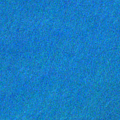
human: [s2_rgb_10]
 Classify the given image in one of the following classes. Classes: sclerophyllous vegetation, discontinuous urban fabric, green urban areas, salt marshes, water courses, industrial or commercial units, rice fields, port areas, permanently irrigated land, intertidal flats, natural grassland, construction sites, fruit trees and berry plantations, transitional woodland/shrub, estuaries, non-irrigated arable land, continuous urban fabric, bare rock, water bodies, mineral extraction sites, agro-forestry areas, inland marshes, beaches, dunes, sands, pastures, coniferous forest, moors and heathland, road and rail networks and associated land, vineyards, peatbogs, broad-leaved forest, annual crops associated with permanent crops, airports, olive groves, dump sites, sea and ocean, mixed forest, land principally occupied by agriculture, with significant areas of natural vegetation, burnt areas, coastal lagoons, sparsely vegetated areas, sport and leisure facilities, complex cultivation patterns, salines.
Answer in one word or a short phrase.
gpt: sea and ocean